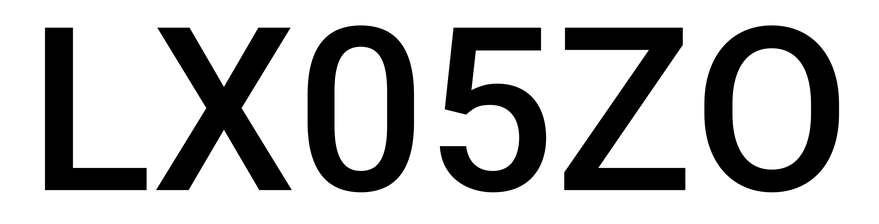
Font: Roboto_Medium